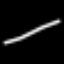
Label: line